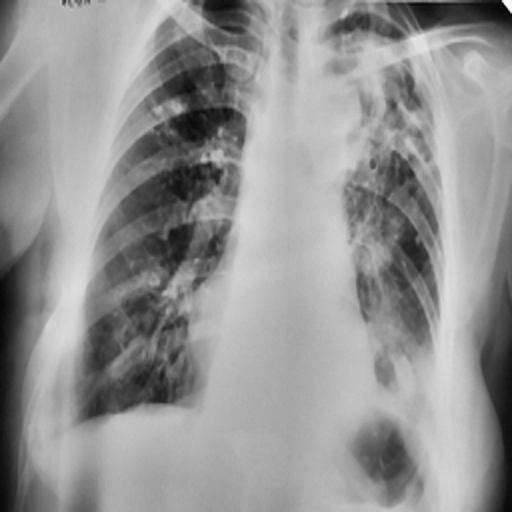
Finding: TUBERCULOSIS